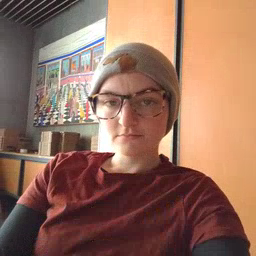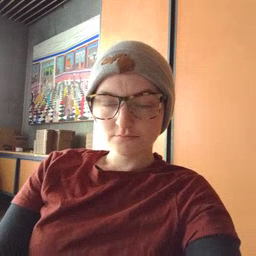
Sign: mom